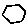
Label: hexagon